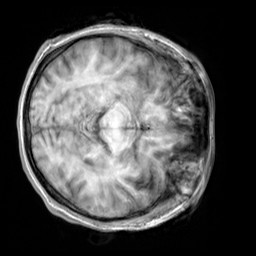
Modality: T1w
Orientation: axial
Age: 21
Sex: male
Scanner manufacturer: siemens
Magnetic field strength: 3 T
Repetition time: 2.3 s
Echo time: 0.00303 s